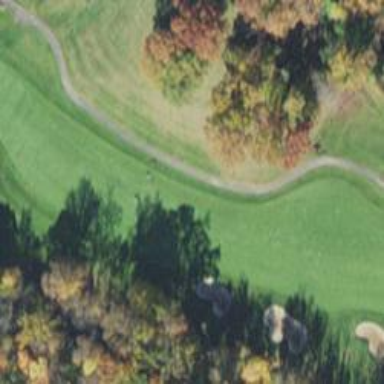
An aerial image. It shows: Golf fairway surrounded by grass.